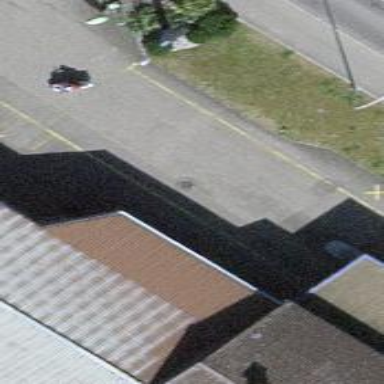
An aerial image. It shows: Fuel station.